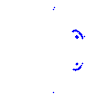
Particle: kaon